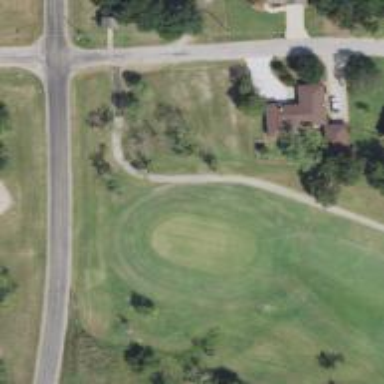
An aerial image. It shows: View of golf hole.